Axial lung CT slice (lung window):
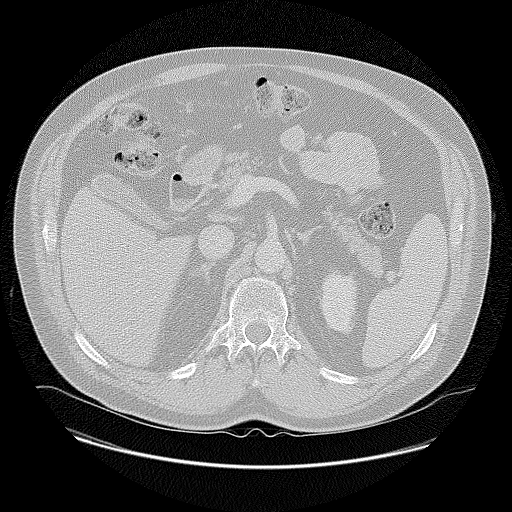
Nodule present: no